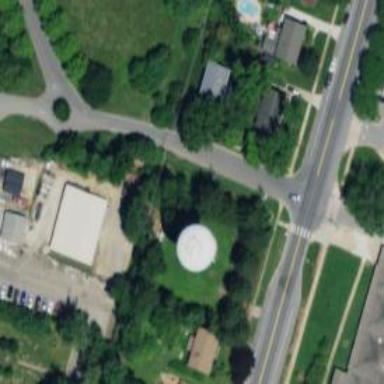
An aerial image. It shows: Water tower that is man-made.